Question: I need to modify Purchase Order Form, so user can select and save PO as PDF in destination folder

I created a new Button, so after user selects data and clicks the button, system creates a PDF file and saves it to the destination folder.
This is my code
'''
public static void main(Args _args)
{
PurchTable purchTable,purchTable2, row;
PurchPurchaseOrderController purchPurchaseOrderController ;
PurchPurchaseOrderContract purchPurchaseOrderContract;
SrsReportRunImpl srsReportRun;
VendPurchOrderJour vendPurchOrderJour;
FormDataSource purchTable_ds;
str PDFName;
int tot = 0;
Args args ;
ReportName reportName = "PurchPurchaseOrder.ReportPRI";
;
if(_args.record().TableId == tableNum(PurchTable))
{
purchTable2 = _args.record();
purchTable_ds = purchTable2.dataSource();
}
if (purchTable_ds.anyMarked())
{
row = purchTable_ds.getFirst( 1, false );
info("a1");
while(row)
{
tot++;
info(row.PurchId);
args = new Args();
args.record(row);
select firstFast purchTable where purchTable.RecId == row.RecId ;
select firstFast vendPurchOrderJour where vendPurchOrderJour.PurchId == purchTable.PurchId ;
PDFName = strFmt("C:\SharePDF\%1.pdf",strReplace(purchTable.PurchId,'/','_'));
purchPurchaseOrderController = new PurchPurchaseOrderController();
purchPurchaseOrderController.parmReportName(ReportName);
purchPurchaseOrderContract = purchPurchaseOrderController.parmReportContract().parmRdpContract();
purchPurchaseOrderContract.parmRecordId(vendPurchOrderJour.RecId);
purchPurchaseOrderController.parmArgs(args);
srsReportRun = purchPurchaseOrderController.parmReportRun() as SrsReportRunImpl;
purchPurchaseOrderController.parmReportRun(srsReportRun);
purchPurchaseOrderController.parmReportContract().parmReportExecutionInfo(new SrsPrintMgmtExecutionInfo());
purchPurchaseOrderController.parmReportContract().parmPrintSettings().printMediumType(SRSPrintMediumType::File);
purchPurchaseOrderController.parmReportContract().parmPrintSettings().overwriteFile(true);
purchPurchaseOrderController.parmReportContract().parmPrintSettings().fileFormat(SRSReportFileFormat::PDF);
purchPurchaseOrderController.parmReportContract().parmPrintSettings().fileName(PDFName);
purchPurchaseOrderController.runReport();
row = purchTable_ds.getNext();
}
}
info(strFmt("%1",tot));
}
'''
This code is running and will create a pdf file, but only for the last PO.
Any suggestions how to fix this problem? Thanks
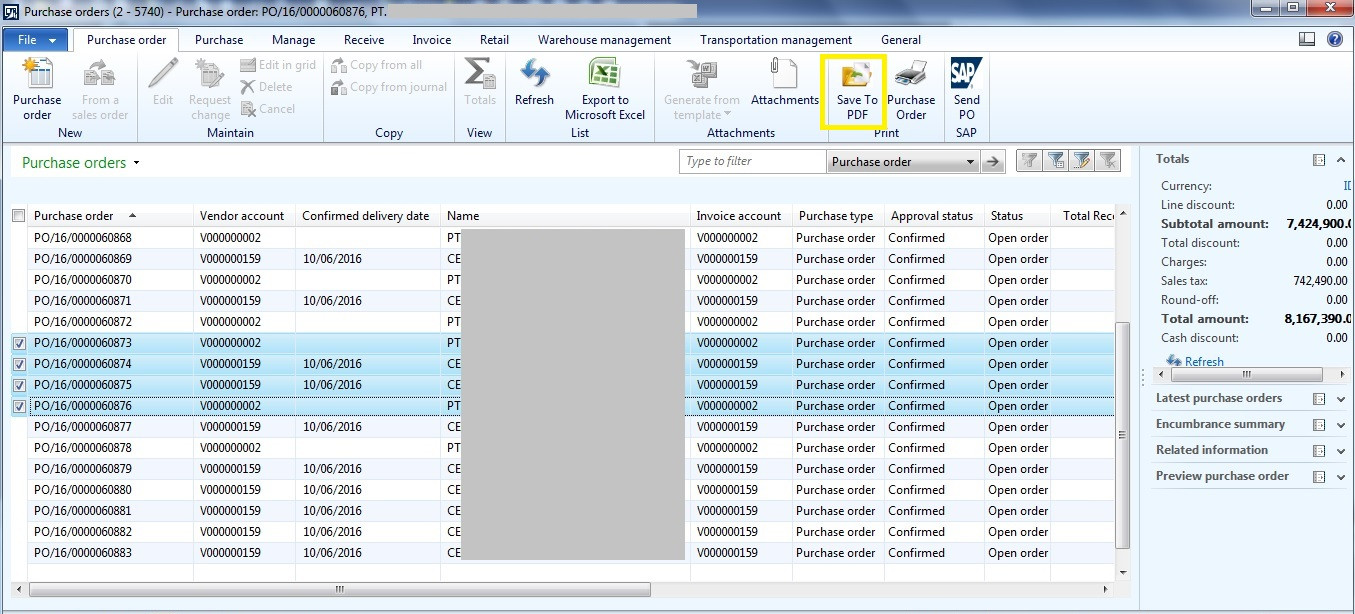
Answer: This is has been solved. Thanks for All.
This is my complete Code
'''
public static void main(Args _args)
{
PurchTable purchTable,purchTable2, row;
PurchPurchaseOrderContract purchPurchaseOrderContract;
VendPurchOrderJour vendPurchOrderJour;
FormDataSource purchTable_ds;
SRSPrintDestinationSettings settings;
SrsReportRunController controller ;
str folderPath;
dialog d;
DialogField dialogFilename;
str PDFName, FilePath;
int tot = 0;
Args args;
ReportName reportName = "PurchPurchaseOrder.ReportPRI";
PurchTable _PurchTable;
MultiSelectionHelper _helper = MultiSelectionHelper::construct();
;
d = new dialog();
d.caption("select a folder");
dialogFilename = d.addField(extendedTypeStr(FilePath));//add a field where you select your file in a specific path
d.run();
if(d.closedOk())
{
folderPath = dialogFileName.value();//return path file value
if(folderPath == '')
{
folderPath = 'C:\SharePdf';
}
if(_args.record().TableId == tableNum(PurchTable))
{
purchTable2 = _args.record();
purchTable_ds = purchTable2.dataSource();
}
if (purchTable_ds.anyMarked())
{
row = purchTable_ds.getFirst( 1, false );
while(row)
{
tot++;
args = new Args();
select firstFast purchTable where purchTable.RecId == row.RecId ;
select firstFast vendPurchOrderJour where vendPurchOrderJour.PurchId == purchTable.PurchId ;
PDFName = strFmt("%2\%1.pdf",strReplace(purchTable.PurchId,'/','_'), folderPath);
controller = new SrsReportRunController();
purchPurchaseOrderContract = new PurchPurchaseOrderContract();
controller.parmReportName(ReportName);
controller.parmExecutionMode(SysOperationExecutionMode::Synchronous);
controller.parmShowDialog(false);
purchPurchaseOrderContract.parmRecordId(vendPurchOrderJour.RecId);
args.record(row);
controller.parmReportContract().parmRdpContract(purchPurchaseOrderContract);
controller.parmArgs(args);
settings = controller.parmReportContract().parmPrintSettings();
settings.printMediumType(SRSPrintMediumType::File);
settings.fileFormat(SRSReportFileFormat::PDF);
settings.overwriteFile(true);
settings.fileName(PDFName);
controller.startOperation();
row = purchTable_ds.getNext();
}
}
info(strFmt("%1 Total",tot));
}
}
'''